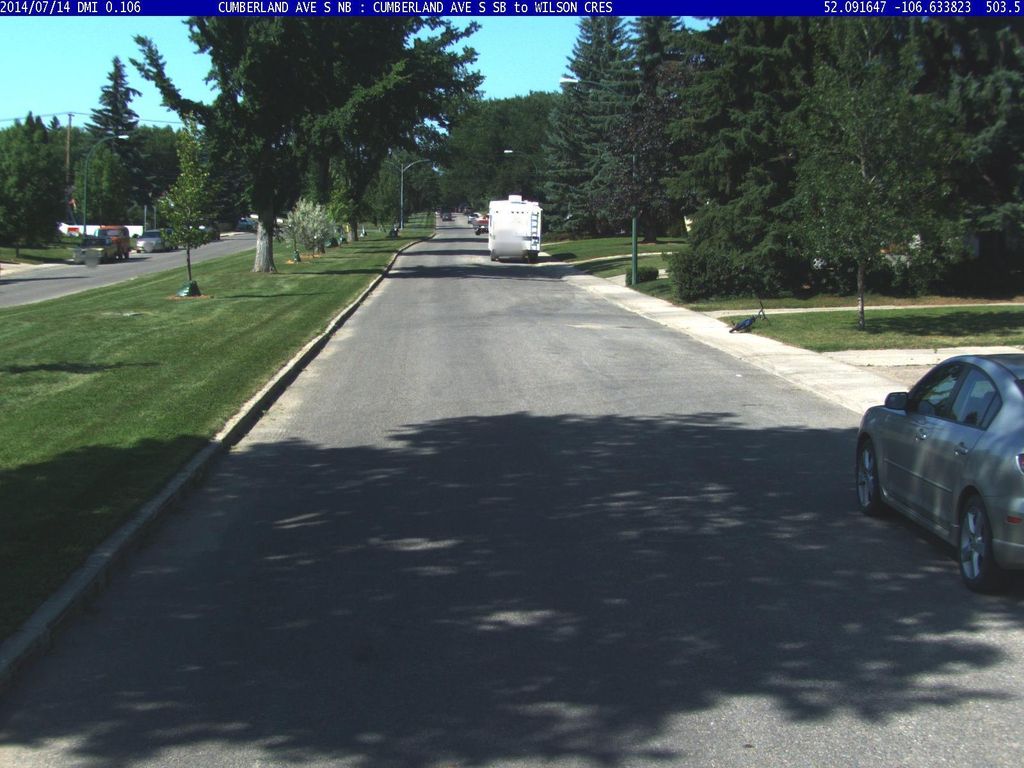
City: saskatoon